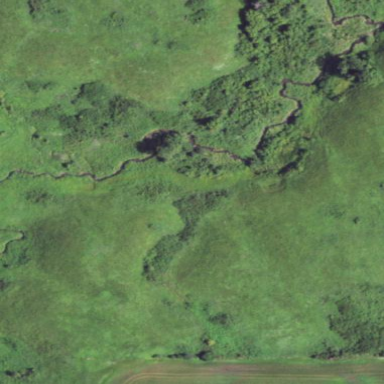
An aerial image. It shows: Fen wetland area.